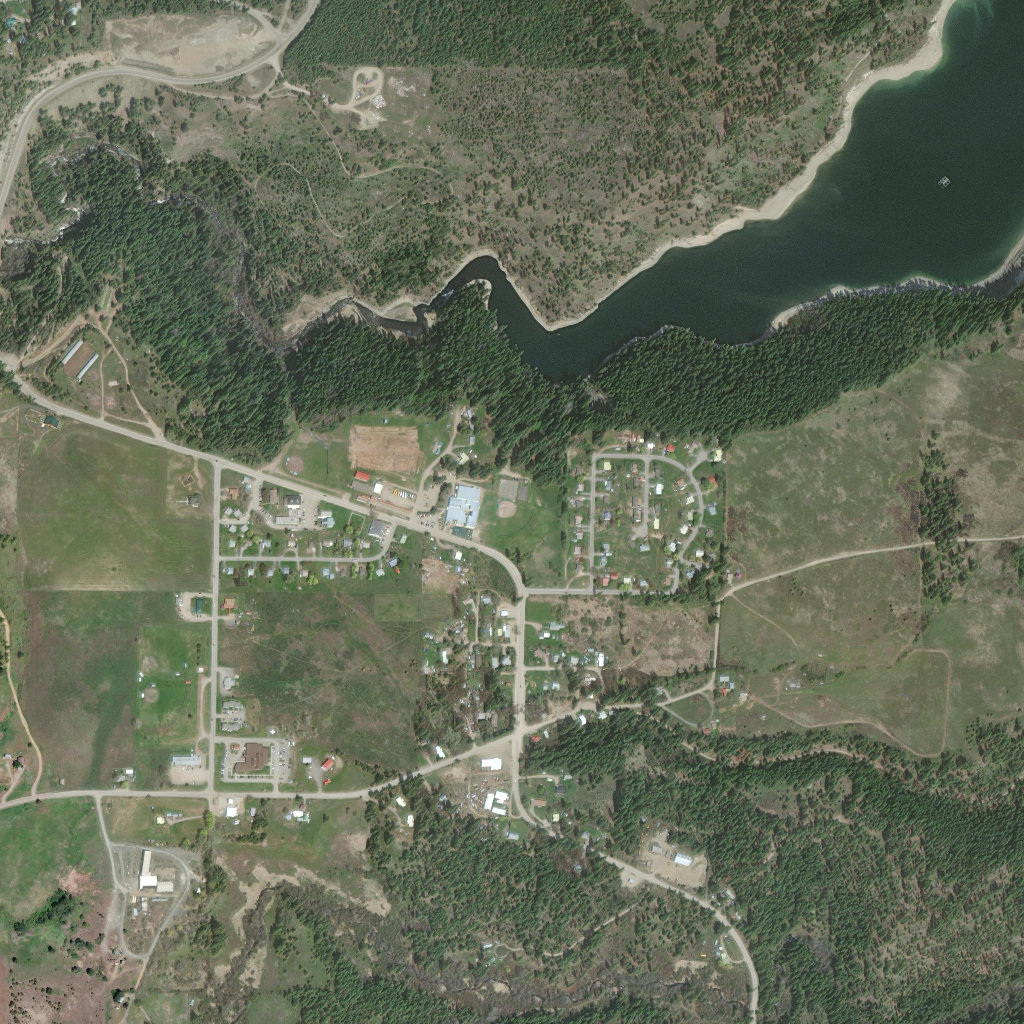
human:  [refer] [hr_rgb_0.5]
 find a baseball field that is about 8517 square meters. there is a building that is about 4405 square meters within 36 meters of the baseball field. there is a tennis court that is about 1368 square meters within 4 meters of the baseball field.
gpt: <box>[[48, 48, 53, 54, 0]]</box>